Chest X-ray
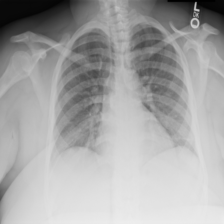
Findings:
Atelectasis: negative
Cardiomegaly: negative
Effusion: negative
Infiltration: negative
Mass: negative
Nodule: negative
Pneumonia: negative
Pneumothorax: negative
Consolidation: negative
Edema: negative
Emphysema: negative
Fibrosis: negative
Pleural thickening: negative
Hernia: negative